Question: I'm using CUDA 5.5, VS2010 and parameters compute_35 and sm_35. I have a GFX Titan.
I have a kernel which Registers/Thread says it uses 50 registers, threads per block are 128 and registers/block are 7168.
7168 / 128 = 56.
I'm not using textures.
See the below image:

If I limit the register usage to 48 I get this:
47 registers/thread but actually usage is 48 per thread
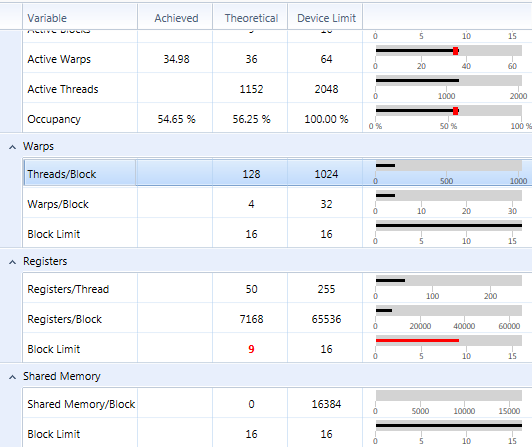
Answer: All architectures have a register file allocation granularity. In practice this means that the number of allocated registers per warp or block must be rounded up to the next largest multiple of the register page size.
For your GTX titan, the register file allocation size is 256 registers and the allocation unit is per warp. So using your example:
'''
50 registers per thread = 50 * 32 = 1600 registers per warp
1600 registers per warp / 256 registers per page = 7 pages per warp
7 pages per warp = 7 * 256 = 1792 registers per warp
128 threads per block = 4 warps per block = 4 * 1792 = 7168 registers per block
'''
thus one block of your kernel requires 7168 registers, even though the number of registers per thread * threads per block only gives 6400 registers. You can see all these numbers in the occupancy spreadsheet that ships with every version of the CUDA toolkit.